Question: There are some blocks in the picture. Find the smallest square area that can place all the small blocks in the area in a suitable way without overlapping. Return the length of the square side.
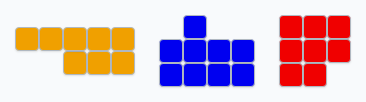
Answer: 5